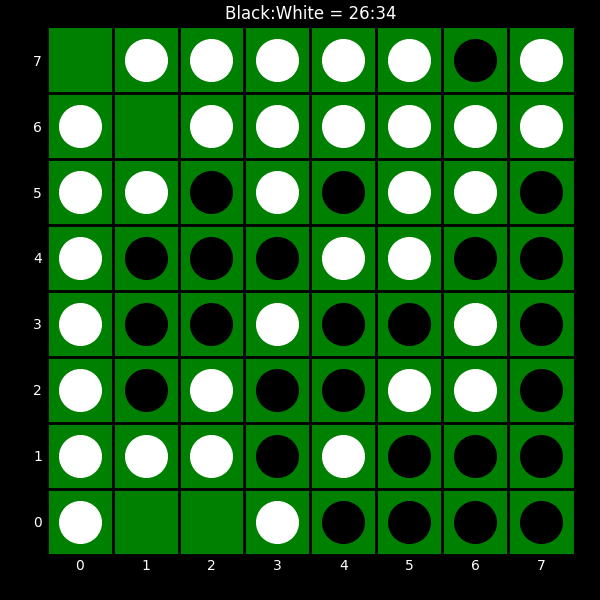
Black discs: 26
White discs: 34